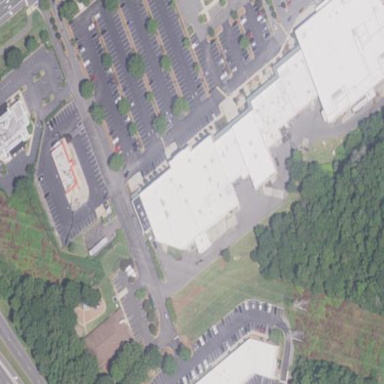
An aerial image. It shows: Fitness center building.